Question: I am using twitter bootstrap to style my admin panels, however this is very strange behavior. I've tested in Chrome 28 and Firefox and it messes up grid when I add a simple hidden input.
If you move hidden input into 'div.span6' or remove it completely it will work as intended, but if it stays there the rows collapse and do not work properly. By properly I mean that they should be next to each other, not on top.
Fiddle: <URL>
'''
<div class="container-fluid">
<form action="/admin/category/create" class="row-fluid" method="post">
<input type="hidden" name="WAT" value="WAT" />
<div class="span6">
<label for="NameEnglish">Name (English)</label>
<input class="input-block-level" name="NameEnglish" type="text">
</div>
<div class="span6">
<label for="NameEnglish">Name (English)</label>
<input class="input-block-level" name="NameEnglish" type="text">
</div>
<input type="submit" value="Create" class="btn btn-large btn-primary pull-right">
</form>
</div>
'''

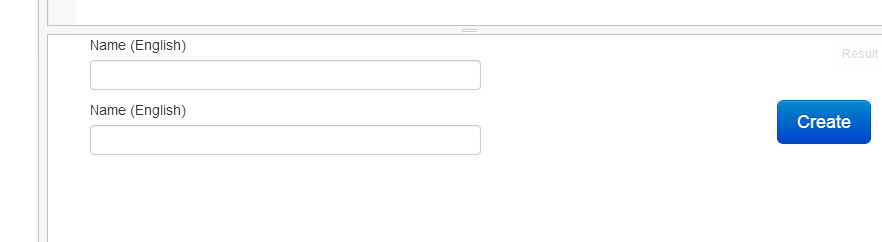
Answer: Putting class 'row-fluid' in '<form>' tag in general is bad practice, because you always end up with one row, where as you could end up needing more then one row in your code.
Example here in <URL>
Code:
'''
<form action="/admin/category/create" method="post" novalidate="novalidate">
<input type="hidden" />
<div class="row-fluid" >
<div class="span6">
<label for="NameEnglish">Name (English)</label>
<input class="input-block-level" data-val="true" data-val-required="'Name English' should not be empty." id="NameEnglish" name="NameEnglish" type="text" value="">
</div>
<div class="span6">
<label for="NameEnglish">Name (English)</label>
<input class="input-block-level" id="NameEnglish" name="NameEnglish" type="text" value="">
</div>
<input type="submit" value="Create" class="btn btn-large btn-primary pull-right">
</div>
</form>
'''